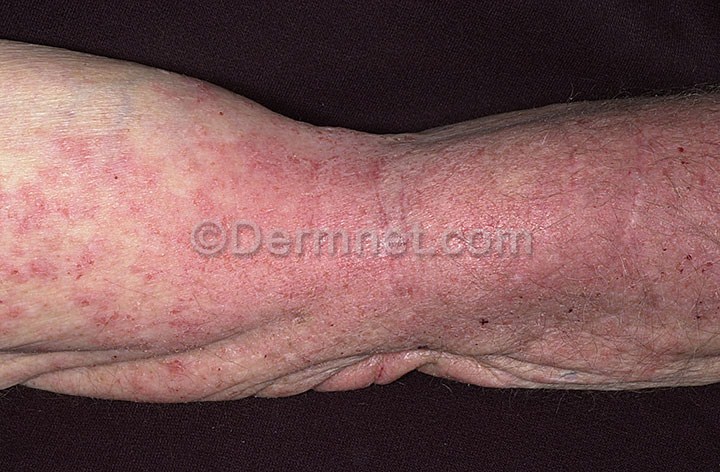
Disease: Eczema Photos